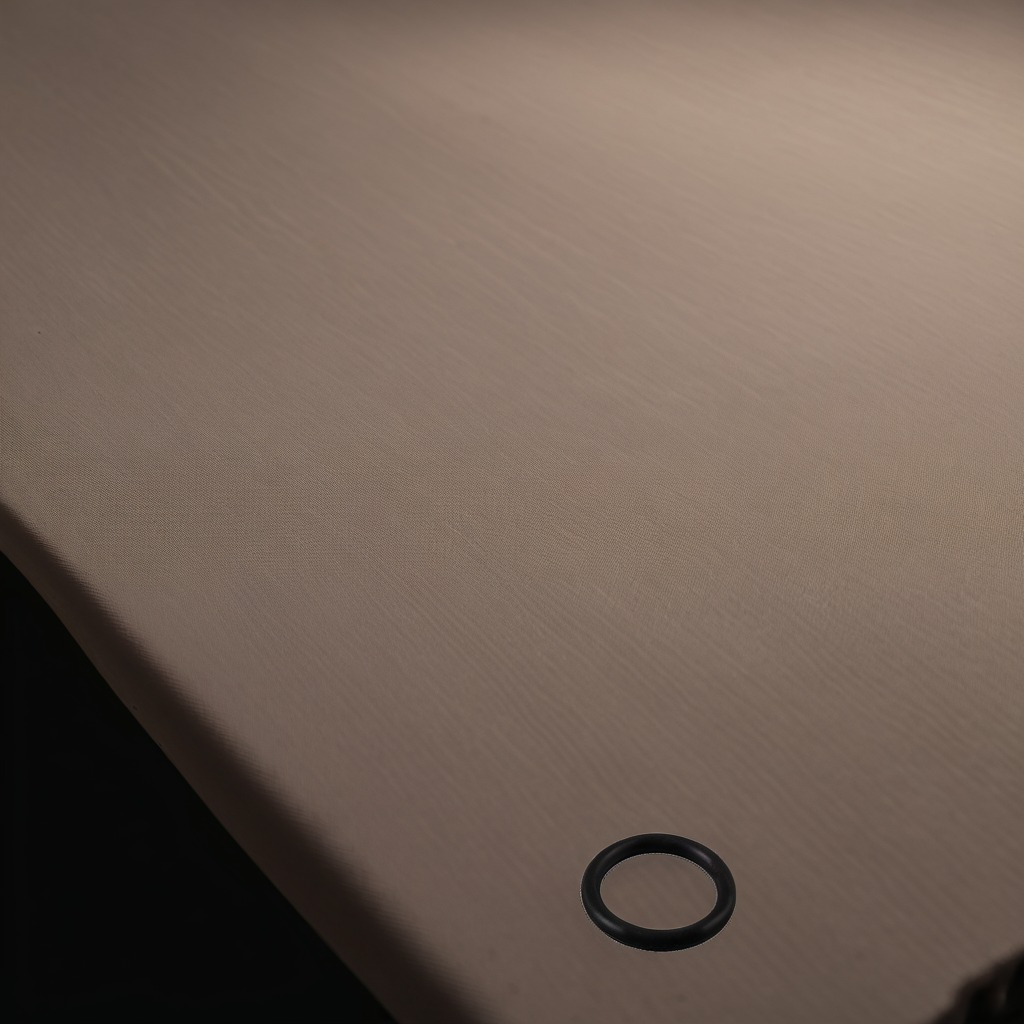
A rubber O-ring lying on the wooden table.